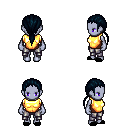
a pixel art fantasy rpg character, female body template, dark elf, purple skin, gold chest armor, metal pants, raven ponytail hairstyle, black slippers, four views (front, back, left, right), 2x2 character sprite sheet, small pixel art, hard edges, no anti-aliasing